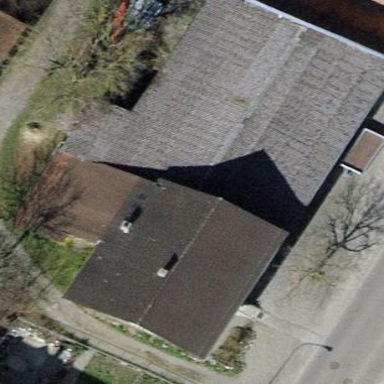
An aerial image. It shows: Gabled roof house.